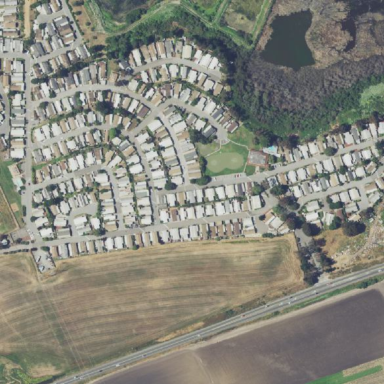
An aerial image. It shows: Residential area designated as trailer park.